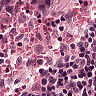
Metastatic tissue present: no